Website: crate-barrel
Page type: stored-credit-cards
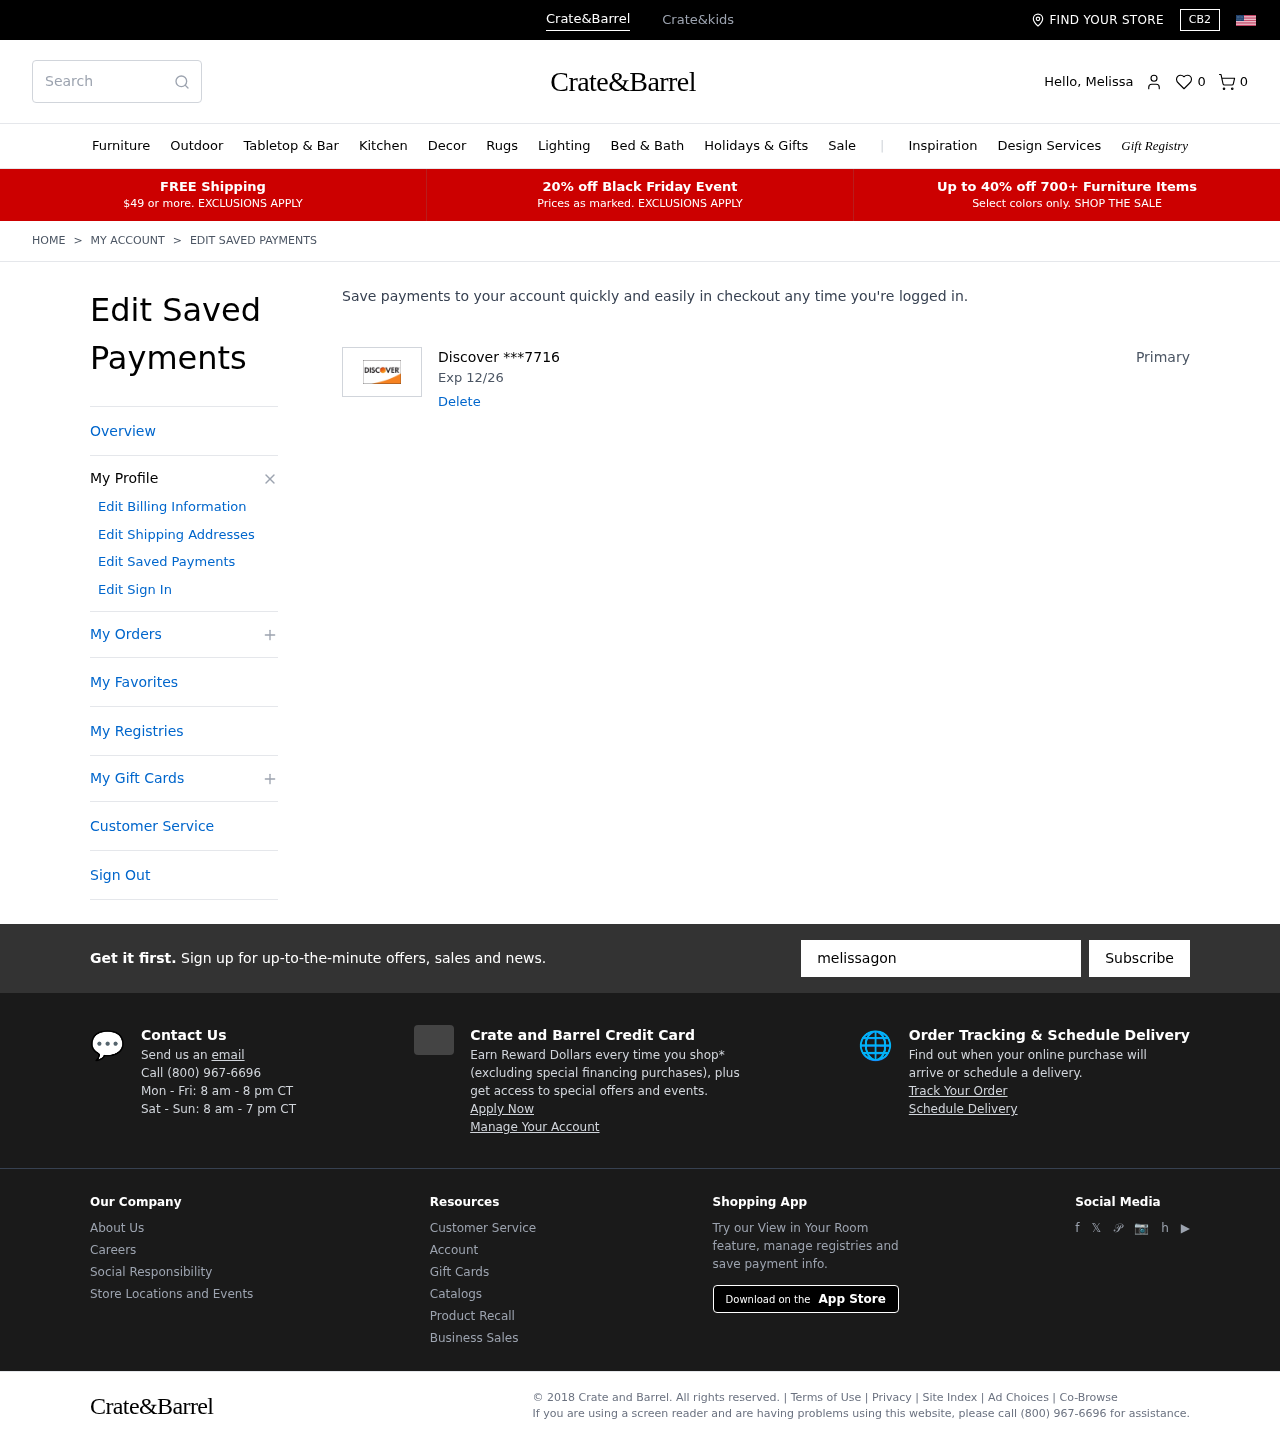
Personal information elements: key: PII_CARD_EXPIRY
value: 12/26
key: PII_CARD_LAST4
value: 7716
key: PII_CARD_TYPE
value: Discover
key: PII_FIRSTNAME
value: Melissa
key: PII_EMAIL
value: melissagonzalez@yahoo.com
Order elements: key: ORDER_NUM_ITEMS
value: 0
Search elements: key: HEADER_SEARCH
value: Search
Other elements: key: FAVORITES_COUNT
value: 0